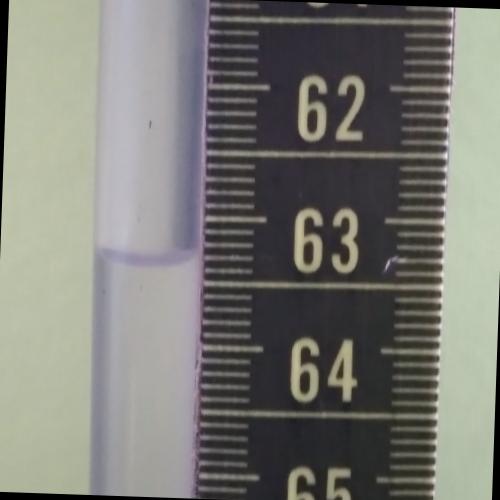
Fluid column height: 63.3 cm